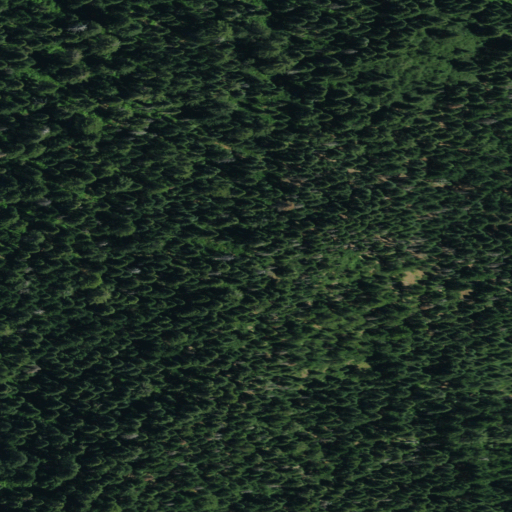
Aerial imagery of mountain in California named Oak Knob containing only evergreen forest